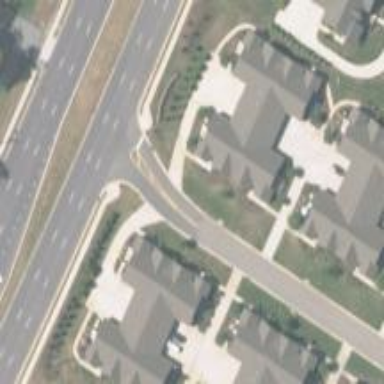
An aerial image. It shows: Unmarked road crossing.